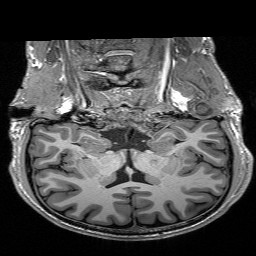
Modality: T1w
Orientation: sagittal
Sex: male